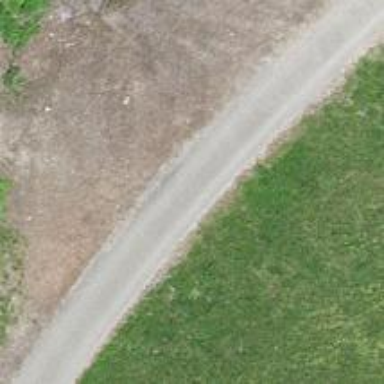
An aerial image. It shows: Unclassified road with asphalt surface.